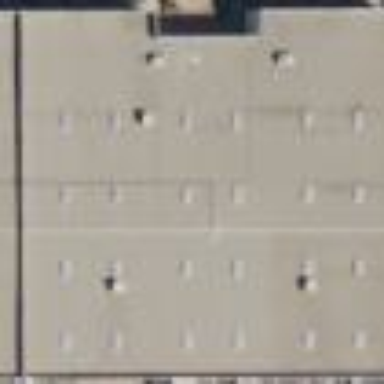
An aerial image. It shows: Warehouse.